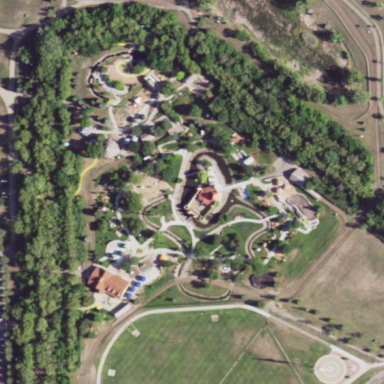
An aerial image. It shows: Theme park.